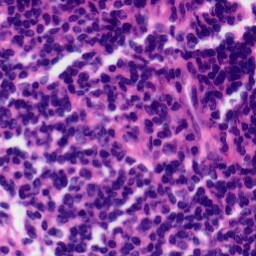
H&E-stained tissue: Tonsil